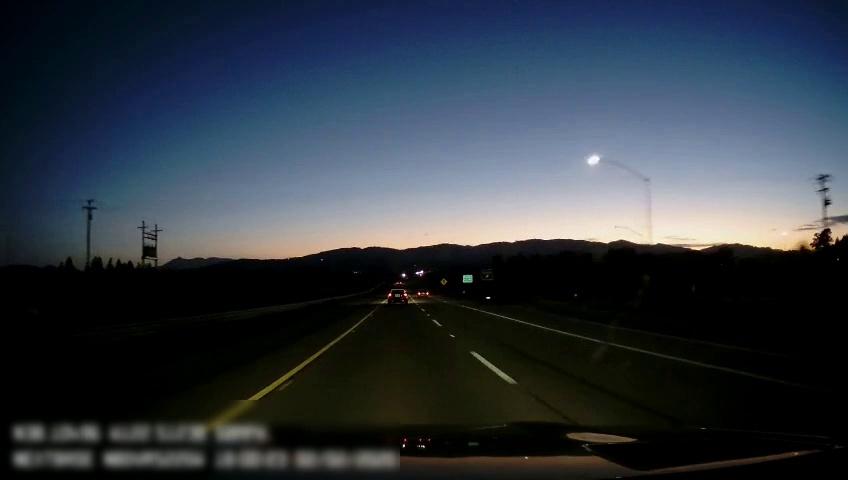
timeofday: Dusk/Dawn/Twilight
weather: Sunny
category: Drivable Space
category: Vehicles | Car
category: Vehicles | Car
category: Lanes | Current Lane
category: Lanes | Current Lane
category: Lanes | Alternate Lane
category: Traffic | Signs
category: Traffic | Signs